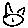
Label: cat